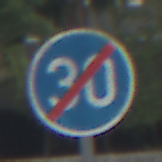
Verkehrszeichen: EndeMindestgeschwindigkeit
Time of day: MorningAfternoon
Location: Outdoor (Suburban)
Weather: PartlyCloudy
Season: NotSpecified
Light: Natural